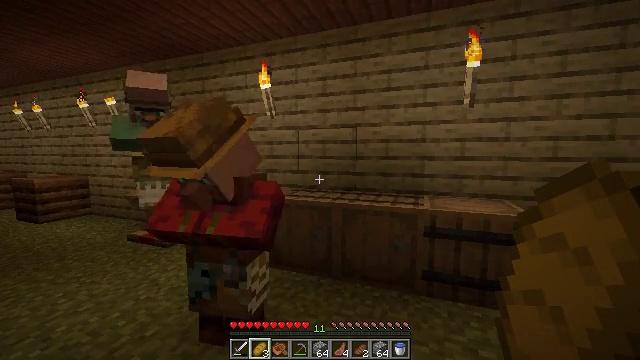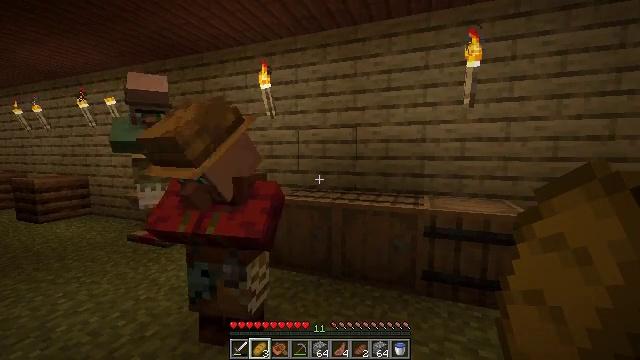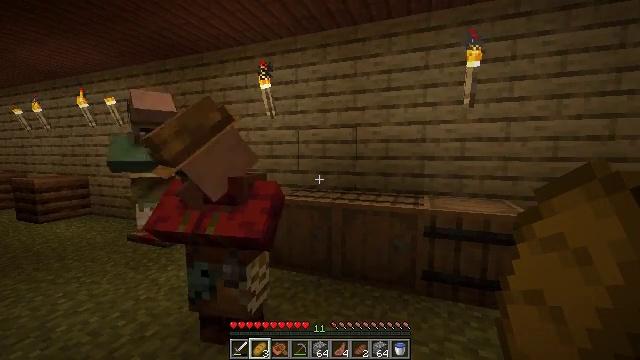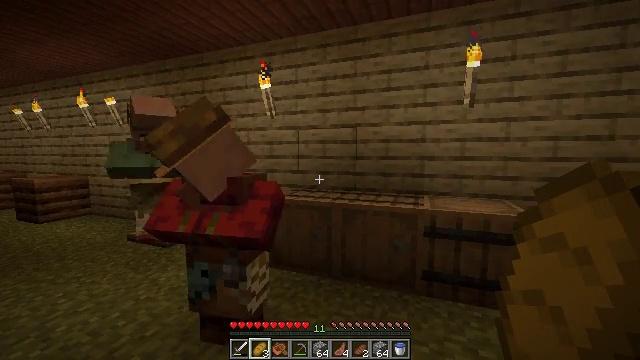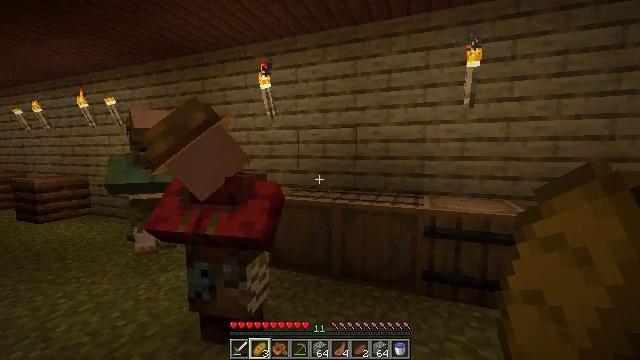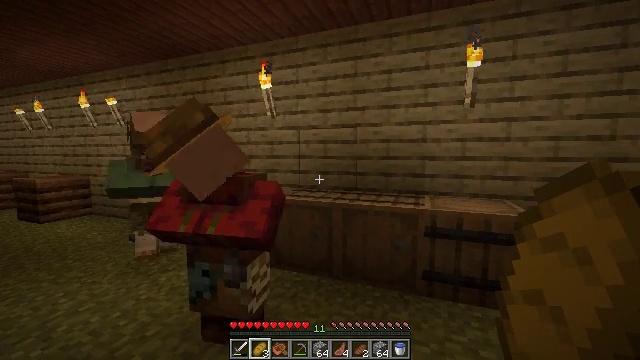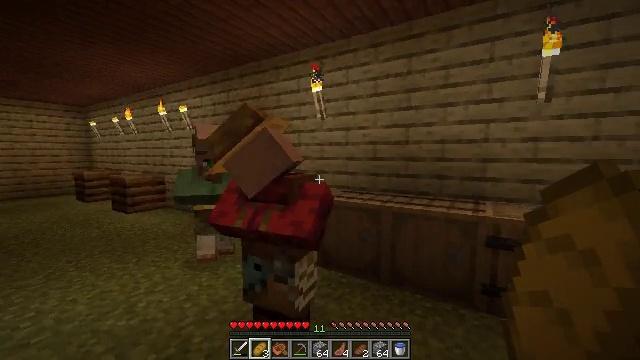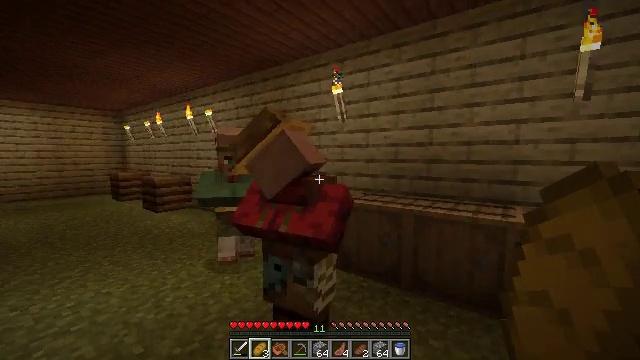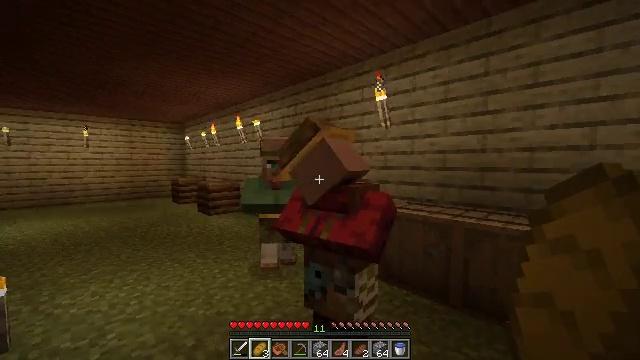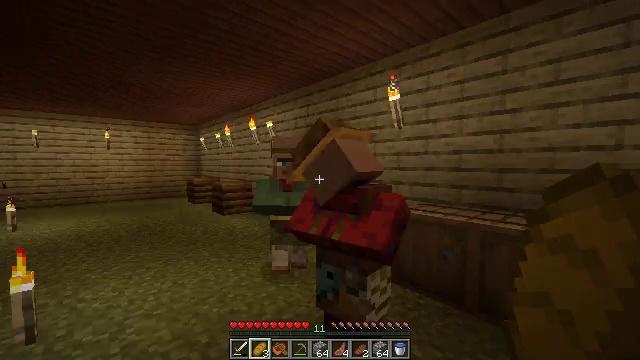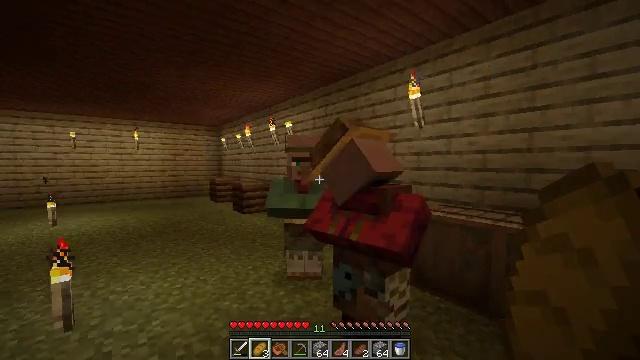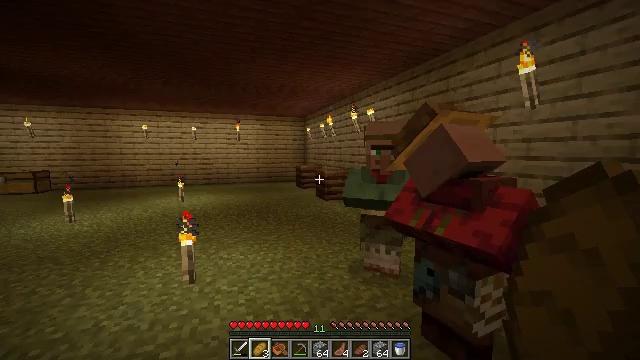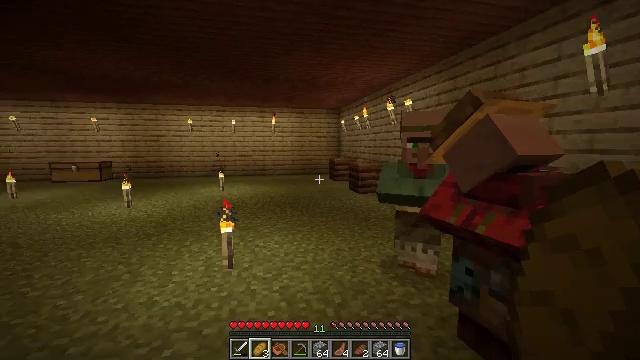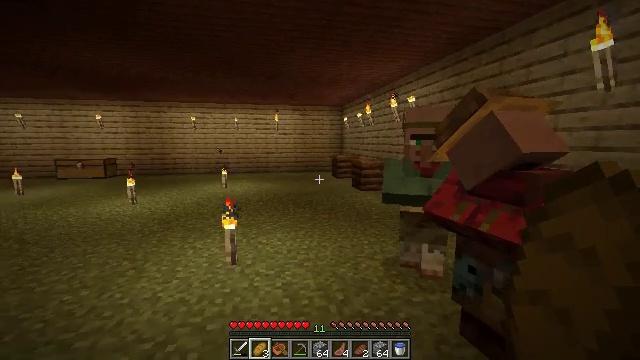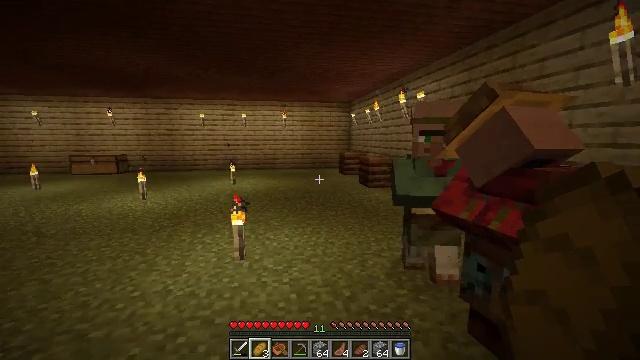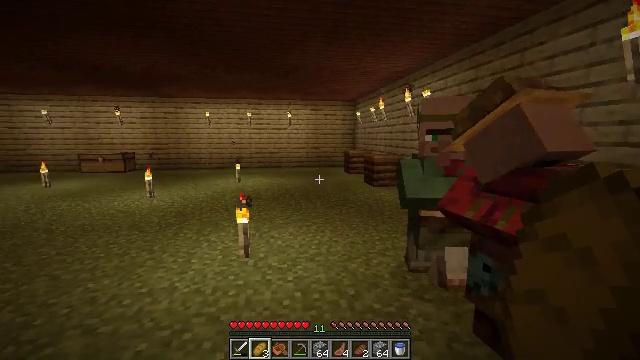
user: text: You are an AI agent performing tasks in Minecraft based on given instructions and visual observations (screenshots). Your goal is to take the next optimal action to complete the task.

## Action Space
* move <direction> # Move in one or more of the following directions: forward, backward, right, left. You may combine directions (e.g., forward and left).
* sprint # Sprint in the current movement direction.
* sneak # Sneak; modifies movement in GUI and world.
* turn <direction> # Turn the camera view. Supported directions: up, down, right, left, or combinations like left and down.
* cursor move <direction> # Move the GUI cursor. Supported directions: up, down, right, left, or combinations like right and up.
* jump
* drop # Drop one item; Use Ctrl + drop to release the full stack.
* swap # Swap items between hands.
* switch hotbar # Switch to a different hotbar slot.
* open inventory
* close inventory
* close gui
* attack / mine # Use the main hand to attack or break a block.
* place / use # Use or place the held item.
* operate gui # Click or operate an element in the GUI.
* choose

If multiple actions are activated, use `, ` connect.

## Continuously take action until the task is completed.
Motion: motion action
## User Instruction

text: Drop a bread.
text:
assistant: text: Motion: no_op
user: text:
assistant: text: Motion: no_op
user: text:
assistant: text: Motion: no_op
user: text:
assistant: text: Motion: no_op
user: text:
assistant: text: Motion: no_op
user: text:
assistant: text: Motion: turn left
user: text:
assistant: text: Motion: turn left
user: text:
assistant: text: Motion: turn left and up
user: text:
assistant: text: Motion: turn left
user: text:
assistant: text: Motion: turn left
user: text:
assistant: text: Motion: turn left and down
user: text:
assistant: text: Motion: turn left and down
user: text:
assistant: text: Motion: no_op
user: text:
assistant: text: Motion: turn left
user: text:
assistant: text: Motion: turn left
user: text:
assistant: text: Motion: turn left, drop
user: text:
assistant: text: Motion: turn left and down, drop
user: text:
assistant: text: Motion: drop
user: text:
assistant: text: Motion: drop
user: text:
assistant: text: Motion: drop
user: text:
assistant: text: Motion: no_op
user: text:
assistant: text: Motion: no_op
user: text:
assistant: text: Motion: no_op
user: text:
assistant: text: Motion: turn right
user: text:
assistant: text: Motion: turn right and down
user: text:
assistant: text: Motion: turn right and down
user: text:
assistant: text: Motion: turn right and down
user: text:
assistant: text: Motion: turn right and down
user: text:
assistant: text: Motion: turn right and down
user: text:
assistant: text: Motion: turn right and down